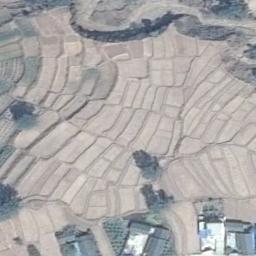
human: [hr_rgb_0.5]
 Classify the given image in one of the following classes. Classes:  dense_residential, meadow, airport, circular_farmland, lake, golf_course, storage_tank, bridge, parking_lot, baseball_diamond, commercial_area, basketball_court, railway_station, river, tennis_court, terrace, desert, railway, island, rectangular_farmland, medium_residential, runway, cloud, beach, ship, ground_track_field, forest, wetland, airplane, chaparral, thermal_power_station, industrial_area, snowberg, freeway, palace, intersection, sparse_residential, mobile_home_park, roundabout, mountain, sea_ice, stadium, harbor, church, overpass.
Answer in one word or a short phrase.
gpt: terrace